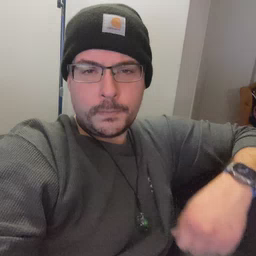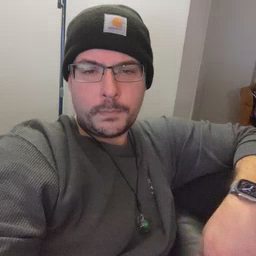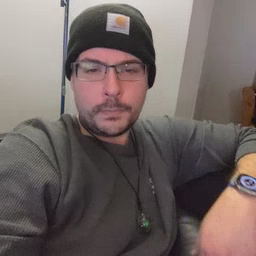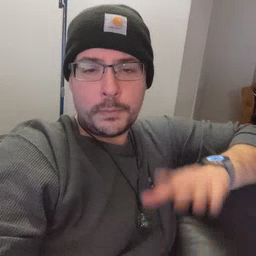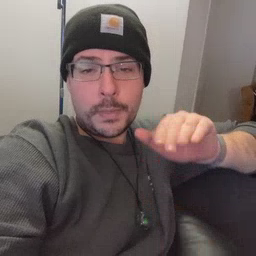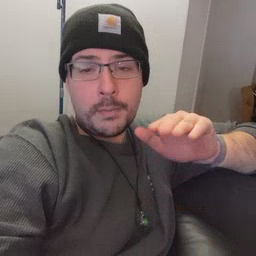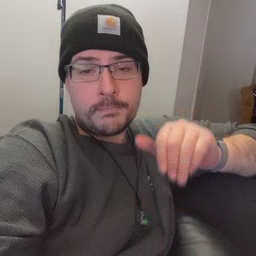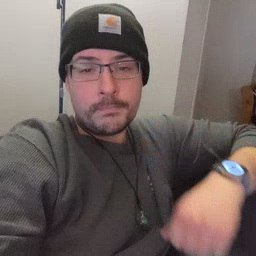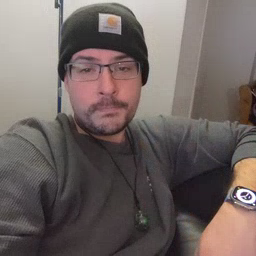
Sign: bye